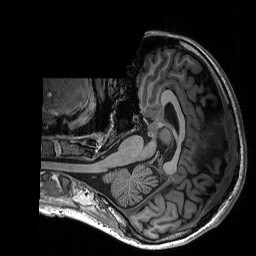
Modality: T1w
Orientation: axial
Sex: male